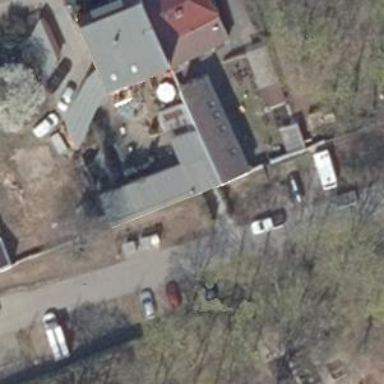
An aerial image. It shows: Detached building.